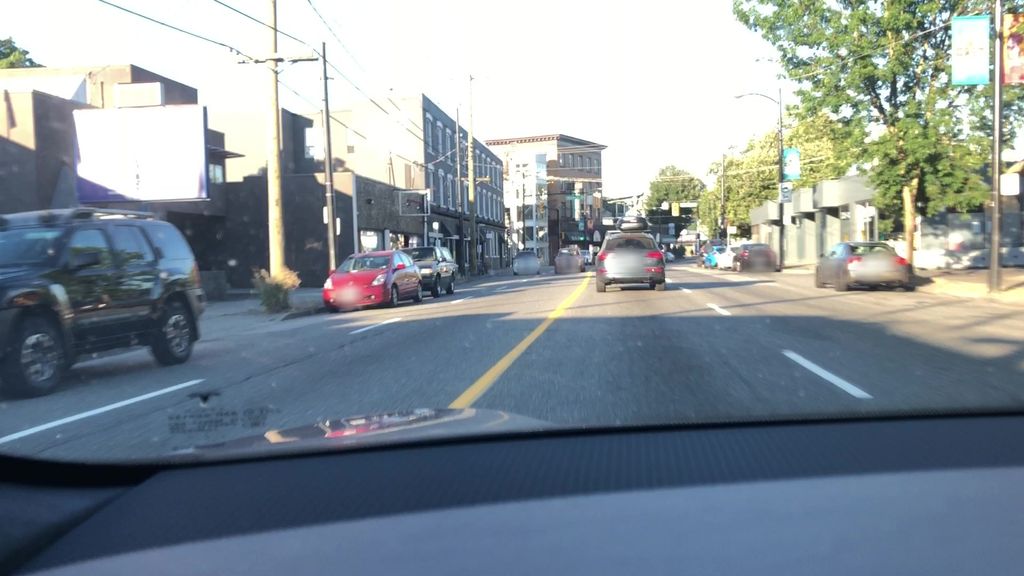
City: vancouver